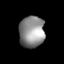
Tissue: lung
Cell type: Endothelial cells
Senescence score: 0.5619
Nuclear area (px): 778
Mean DAPI intensity: 141.945